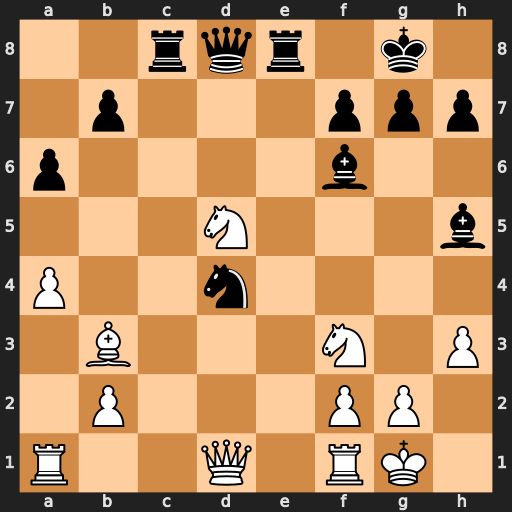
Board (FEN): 2rqr1k1/1p3ppp/p4b2/3N3b/P2n4/1B3N1P/1P3PP1/R2Q1RK1
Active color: w
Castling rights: -
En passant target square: -
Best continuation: Nxf6+ gxf6 Qxd4